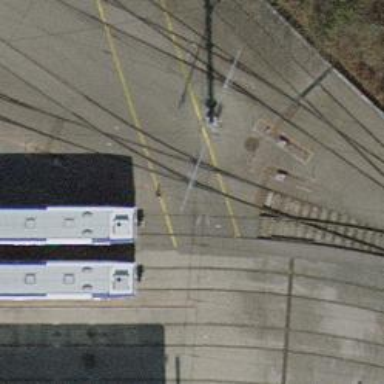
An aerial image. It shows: Railway level crossing.